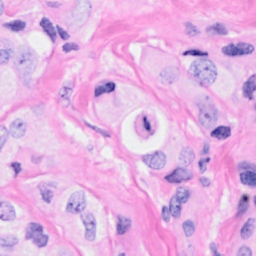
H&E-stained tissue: Breast